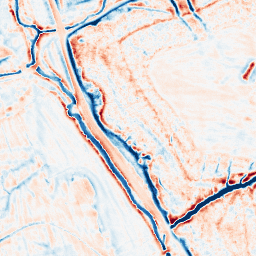
Category: edge_preserving
Decomposition family: bilateral
Decomposition parameters: d: 15
sigma_color: 150
sigma_space: 75
Upsampling method: sinc_blackman
Upsampling parameters: scale: 2
kernel_size: 16
Upsampling scale: 2